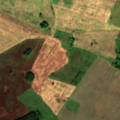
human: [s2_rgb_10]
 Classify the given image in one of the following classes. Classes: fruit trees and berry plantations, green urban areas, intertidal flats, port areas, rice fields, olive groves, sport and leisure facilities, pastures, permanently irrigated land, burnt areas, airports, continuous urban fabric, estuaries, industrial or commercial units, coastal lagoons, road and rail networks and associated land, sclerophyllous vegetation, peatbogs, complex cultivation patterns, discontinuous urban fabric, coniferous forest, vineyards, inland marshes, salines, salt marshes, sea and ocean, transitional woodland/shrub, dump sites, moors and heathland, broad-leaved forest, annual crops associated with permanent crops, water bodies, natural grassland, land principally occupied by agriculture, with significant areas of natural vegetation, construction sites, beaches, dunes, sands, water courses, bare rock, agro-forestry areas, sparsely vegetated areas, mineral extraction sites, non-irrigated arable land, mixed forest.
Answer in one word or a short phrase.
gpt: non-irrigated arable land, coniferous forest